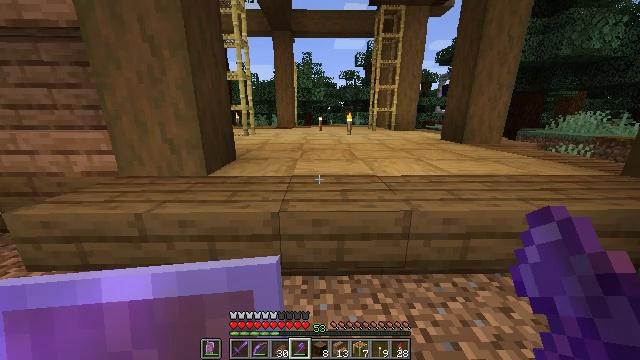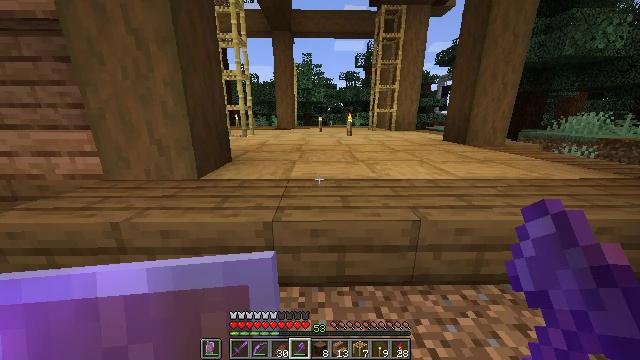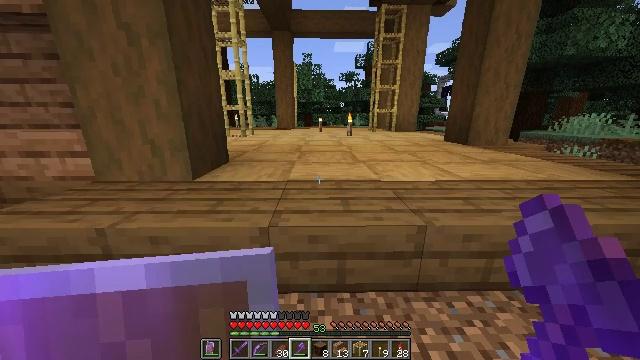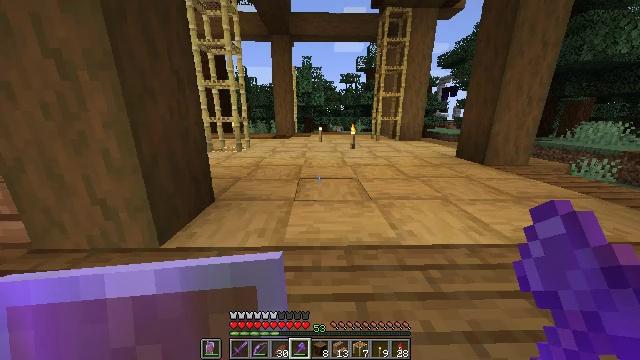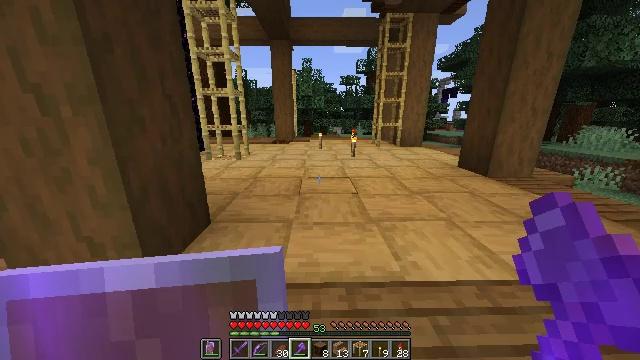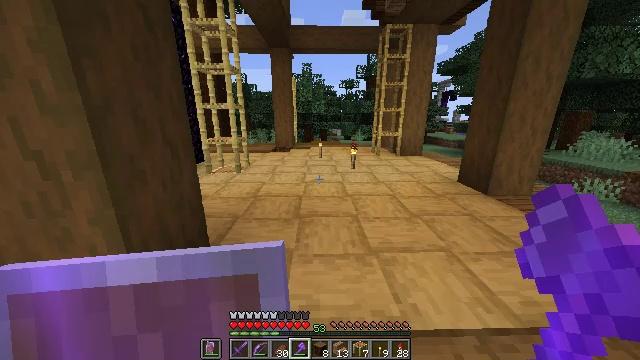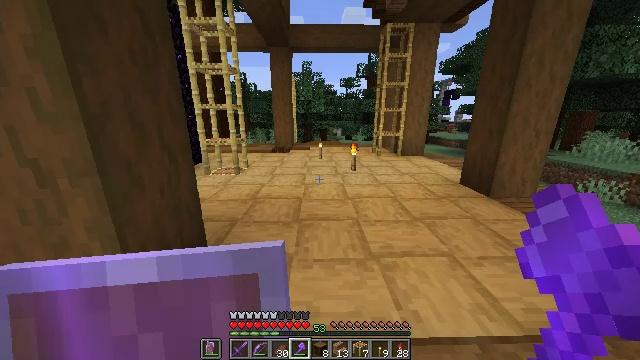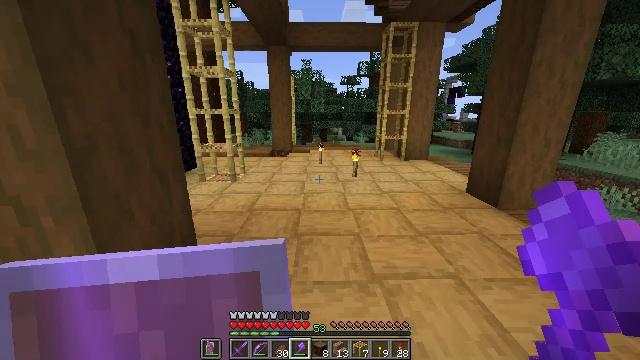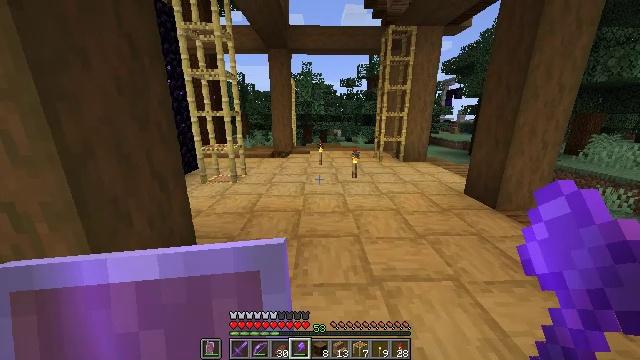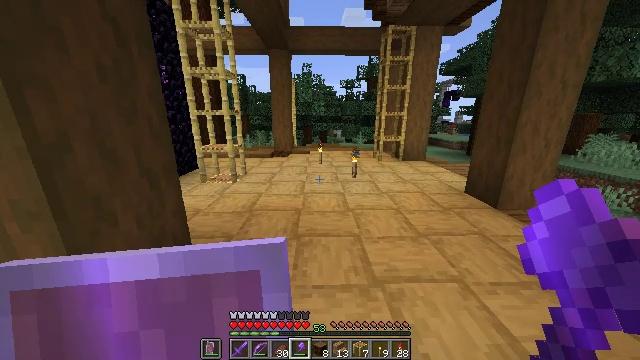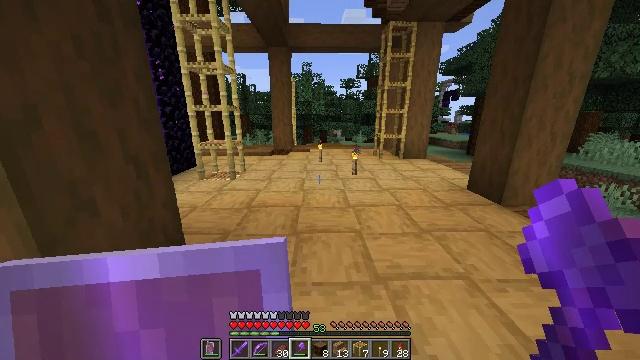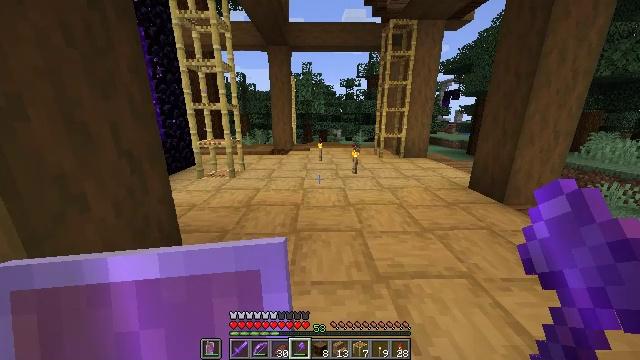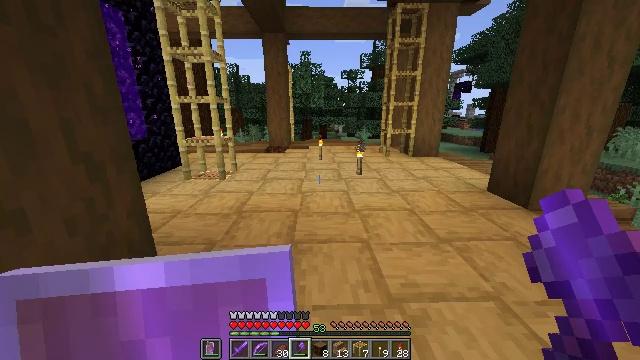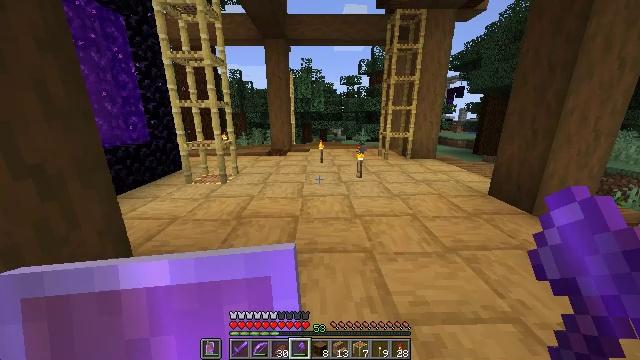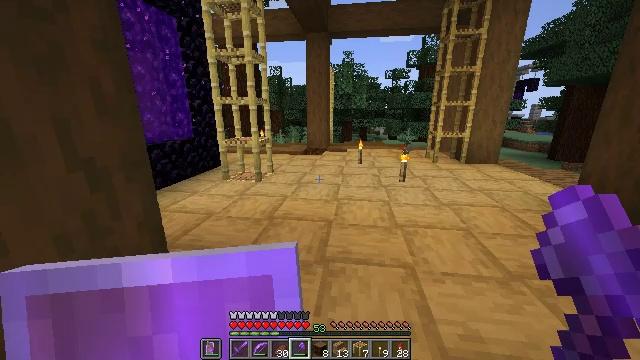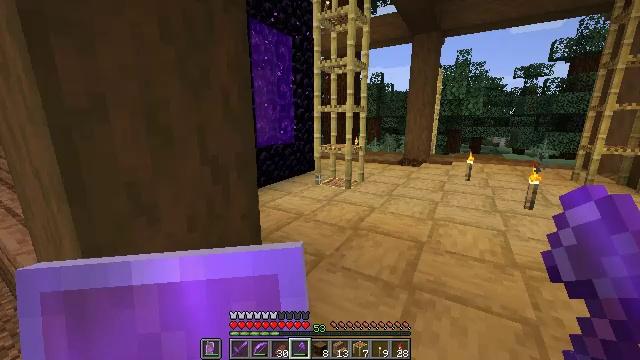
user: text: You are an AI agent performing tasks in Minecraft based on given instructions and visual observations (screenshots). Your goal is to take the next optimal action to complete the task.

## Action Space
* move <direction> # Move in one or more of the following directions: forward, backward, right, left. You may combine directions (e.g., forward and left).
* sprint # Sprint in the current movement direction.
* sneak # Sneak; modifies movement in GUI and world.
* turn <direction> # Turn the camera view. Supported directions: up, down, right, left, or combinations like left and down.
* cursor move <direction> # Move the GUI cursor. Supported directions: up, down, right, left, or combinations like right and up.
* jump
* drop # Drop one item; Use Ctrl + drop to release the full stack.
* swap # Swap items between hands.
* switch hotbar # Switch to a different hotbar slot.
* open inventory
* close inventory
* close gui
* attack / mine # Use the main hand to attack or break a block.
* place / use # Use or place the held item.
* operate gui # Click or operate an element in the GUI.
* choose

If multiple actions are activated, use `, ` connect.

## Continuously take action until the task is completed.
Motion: motion action
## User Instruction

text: Gather the jungle stairs to use elsewhere.
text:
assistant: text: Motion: move forward, sprint
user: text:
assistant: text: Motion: move forward, sprint
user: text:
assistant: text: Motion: move forward, sprint, jump
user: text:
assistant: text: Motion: move forward, sprint, jump
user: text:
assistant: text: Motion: move forward, sprint, jump
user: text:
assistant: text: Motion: move forward, sprint
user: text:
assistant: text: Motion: move forward, sprint
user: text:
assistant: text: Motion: move forward, sprint
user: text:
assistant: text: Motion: move forward, sprint
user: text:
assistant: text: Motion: move forward, sprint
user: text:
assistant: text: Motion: move forward, sprint
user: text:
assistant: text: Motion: move forward, sprint
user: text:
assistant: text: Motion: sprint
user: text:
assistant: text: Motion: sprint, turn left
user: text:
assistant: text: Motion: sprint, turn left and up
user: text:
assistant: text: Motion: move right, sprint, turn left and up
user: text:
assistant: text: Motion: move right, sprint, turn left
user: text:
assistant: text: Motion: move right, turn left
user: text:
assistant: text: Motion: move right, turn left and down
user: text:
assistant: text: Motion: move right, turn left
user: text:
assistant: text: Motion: move right, turn left
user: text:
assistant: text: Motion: move forward and move right
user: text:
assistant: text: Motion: move forward and move right
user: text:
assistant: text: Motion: move forward and move right, turn left
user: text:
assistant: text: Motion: move forward and move right, turn left
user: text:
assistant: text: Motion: move forward, turn left
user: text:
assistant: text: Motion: move forward, turn left
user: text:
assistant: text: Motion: move forward, turn left
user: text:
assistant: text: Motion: move forward, turn left
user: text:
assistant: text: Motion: move forward, turn left